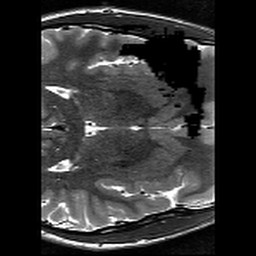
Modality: T2w
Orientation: axial